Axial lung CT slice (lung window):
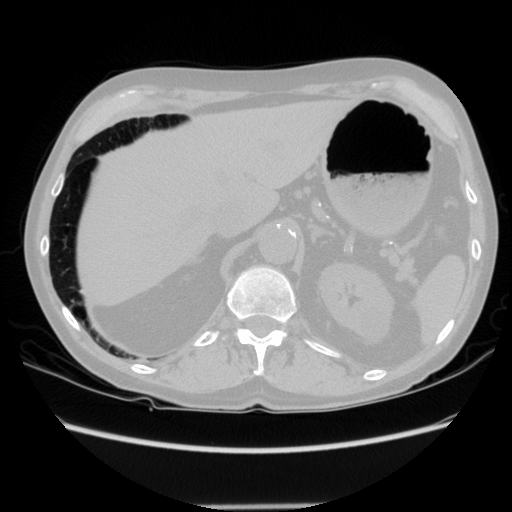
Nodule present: no